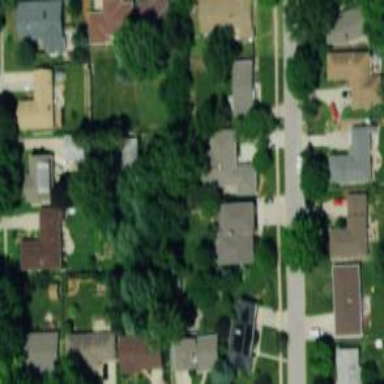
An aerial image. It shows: Neighborhood.